Interaction volume radius: 5 \u00c5
Interaction volume height: 10 \u00c5
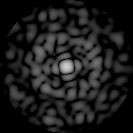
Disorder parameter: 0.8063